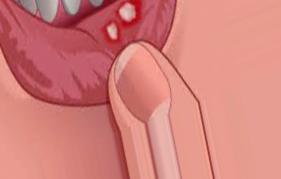
Condition: Mouth Ulcer